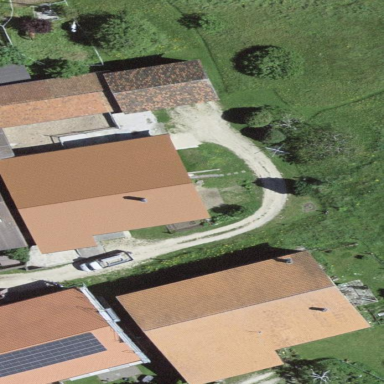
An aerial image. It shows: Farm building.